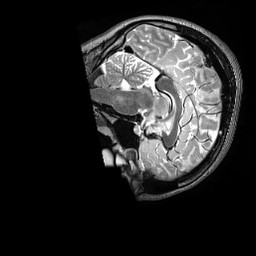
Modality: T2w
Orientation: sagittal
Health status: healthy
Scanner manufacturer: siemens
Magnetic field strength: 3 T
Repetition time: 3.2 s
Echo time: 0.565 s